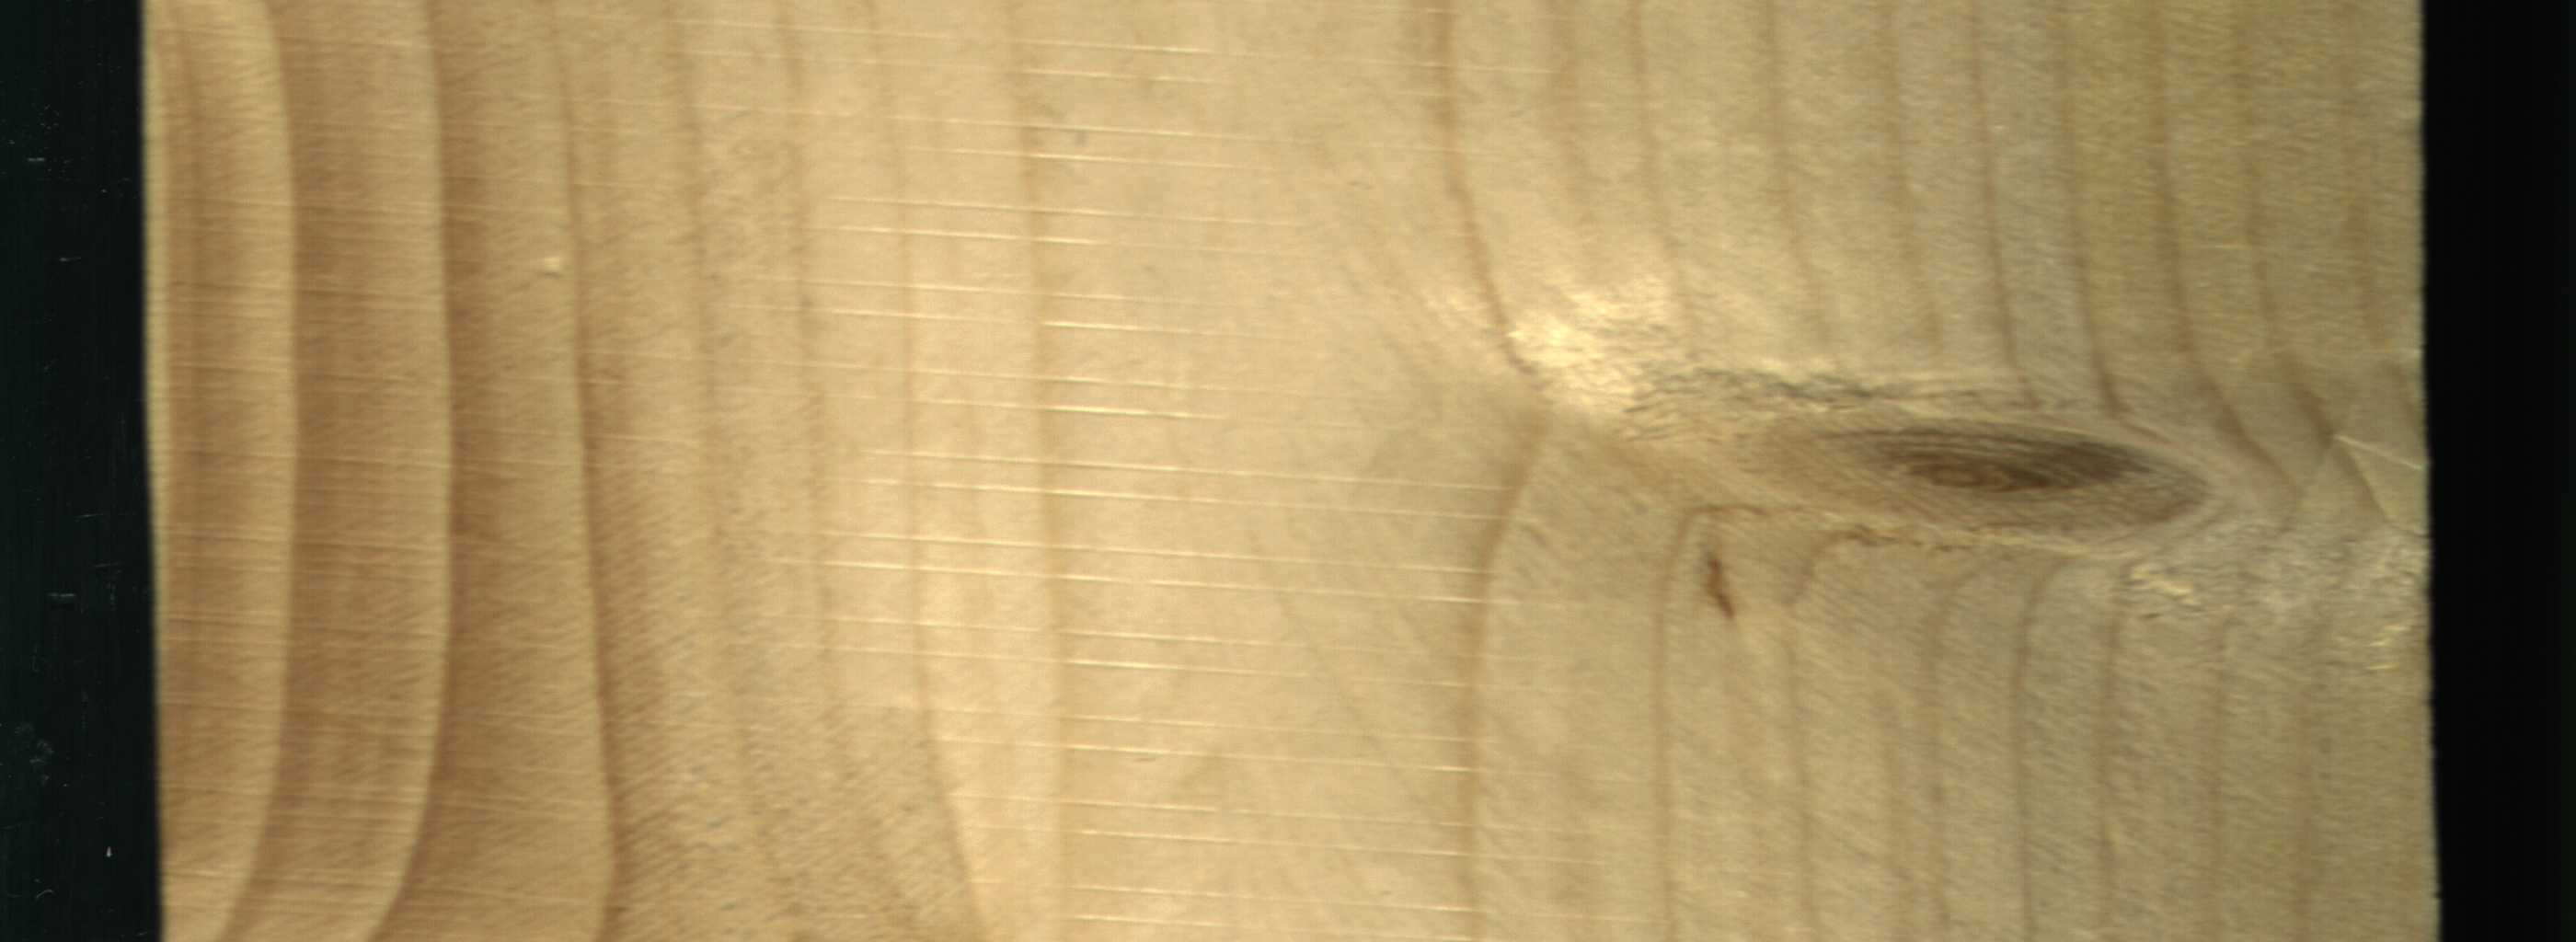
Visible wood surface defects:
Live_Knot